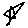
Label: star